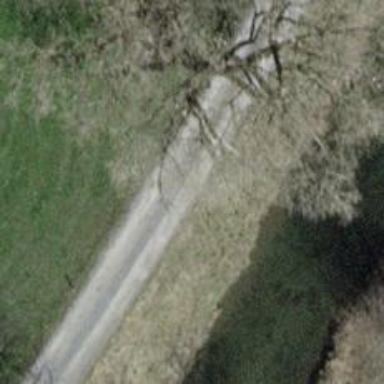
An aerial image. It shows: Gravel track with grade 2 tracktype.